Question: I have the following code which works perfectly when i use pixel based measurements , but i want to use percentages instead and when i use percentage it spoils my layout like the picture attached below

As you can see the image above, the body content and site tagline are overlapping each other. I need the tagline to go within the blue section along with the unordered list below. It was working fine with the pixel based layout, its messed up now on applying percentages.
Here is my HTML 5 based markup
'''
<!DOCTYPE html>
<html lang = "en">
<head>
<meta charset = "UTF-8">
<link href = "site.css" rel = "stylesheet">
<title>Test Page - Test Title of my homepage</title>
</head>
<body>
<header>
<div id = "SiteTitle">
<h1>This is a test !</h1>
</div>
<div id = "Tagline">
<p>This is a test tagline of the website</p>
</div>
<nav>
<div id = "MainMenu">
<ul>
<li>Home</li>
<li>About</li>
<li>Contact</li>
</ul>
</div>
</nav>
</header>
<section>
<div id = "MainContent">
Main Site Cotent
</div>
</section>
<footer>
The Footer
</footer>
</body>
</html>
'''
and here is the CSS file
'''
*{
margin: 0;
padding: 0;
height: 100%;
}
header{
background-color: blue;
height: 15%;
}
nav{
}
#SiteTitle{
color: black;
}
#Tagline{
color: black;
}
#MainMenu ul li{
color: black;
}
#MainContent{
height: 70%;
}
footer{
background-color: green;
height: 15%;
}
'''
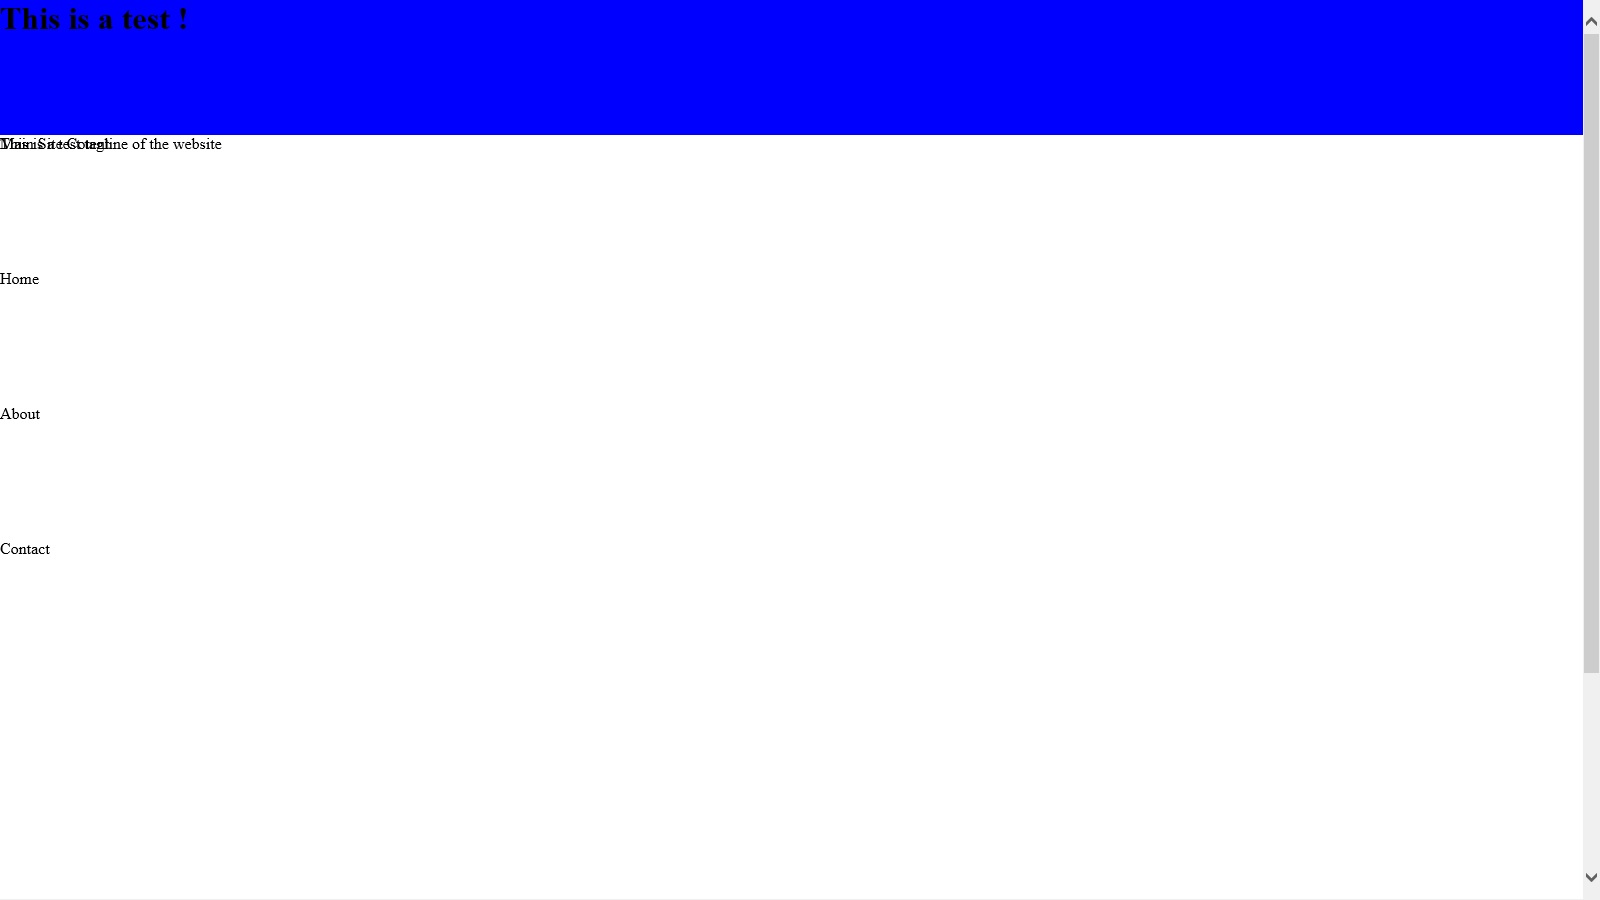
Answer: Mate,
Height property with % (percentage) value does not work as pixel values. Height percentages will be calculated based on parent elements height. Initially body does not have height as entire viewport.
The very first rule you need is:
'''
html, body {
height:100%;
}
'''
Remember, html and body selector has to be together in order to make body height equal to vievwport height.
Now if you want to split down the viewprot height for header, section and footer - the very first thing is these elements has to be direct children of body. Then only percentage unit will work on height property.
'''
<!DOCTYPE html>
<html lang="en">
<head>
<meta charset="UTF-8" />
<title>Test Page - Test Title of my homepage</title>
<link href="site.css" rel="stylesheet" />
</head>
<body>
<header>
header
</header>
<section>
section
</section>
<footer>
footer
</footer>
</body>
</html>
'''
'''
*{
margin: 0;
padding: 0;
}
html, body {
height:100%;
}
header{
background-color: blue;
height:25%;
}
section{
height:65%;
}
footer{
background-color: green;
height:10%;
}
'''
And you have a happy flexible height layout.
This wont solve your issue as very low height screen would cause overlap issues. You can fix it by applying min-height to body or desired header/section/footer elements.
'''
header {
min-height:80px;
}
'''
- - <URL>-
A simple Demo: <URL>